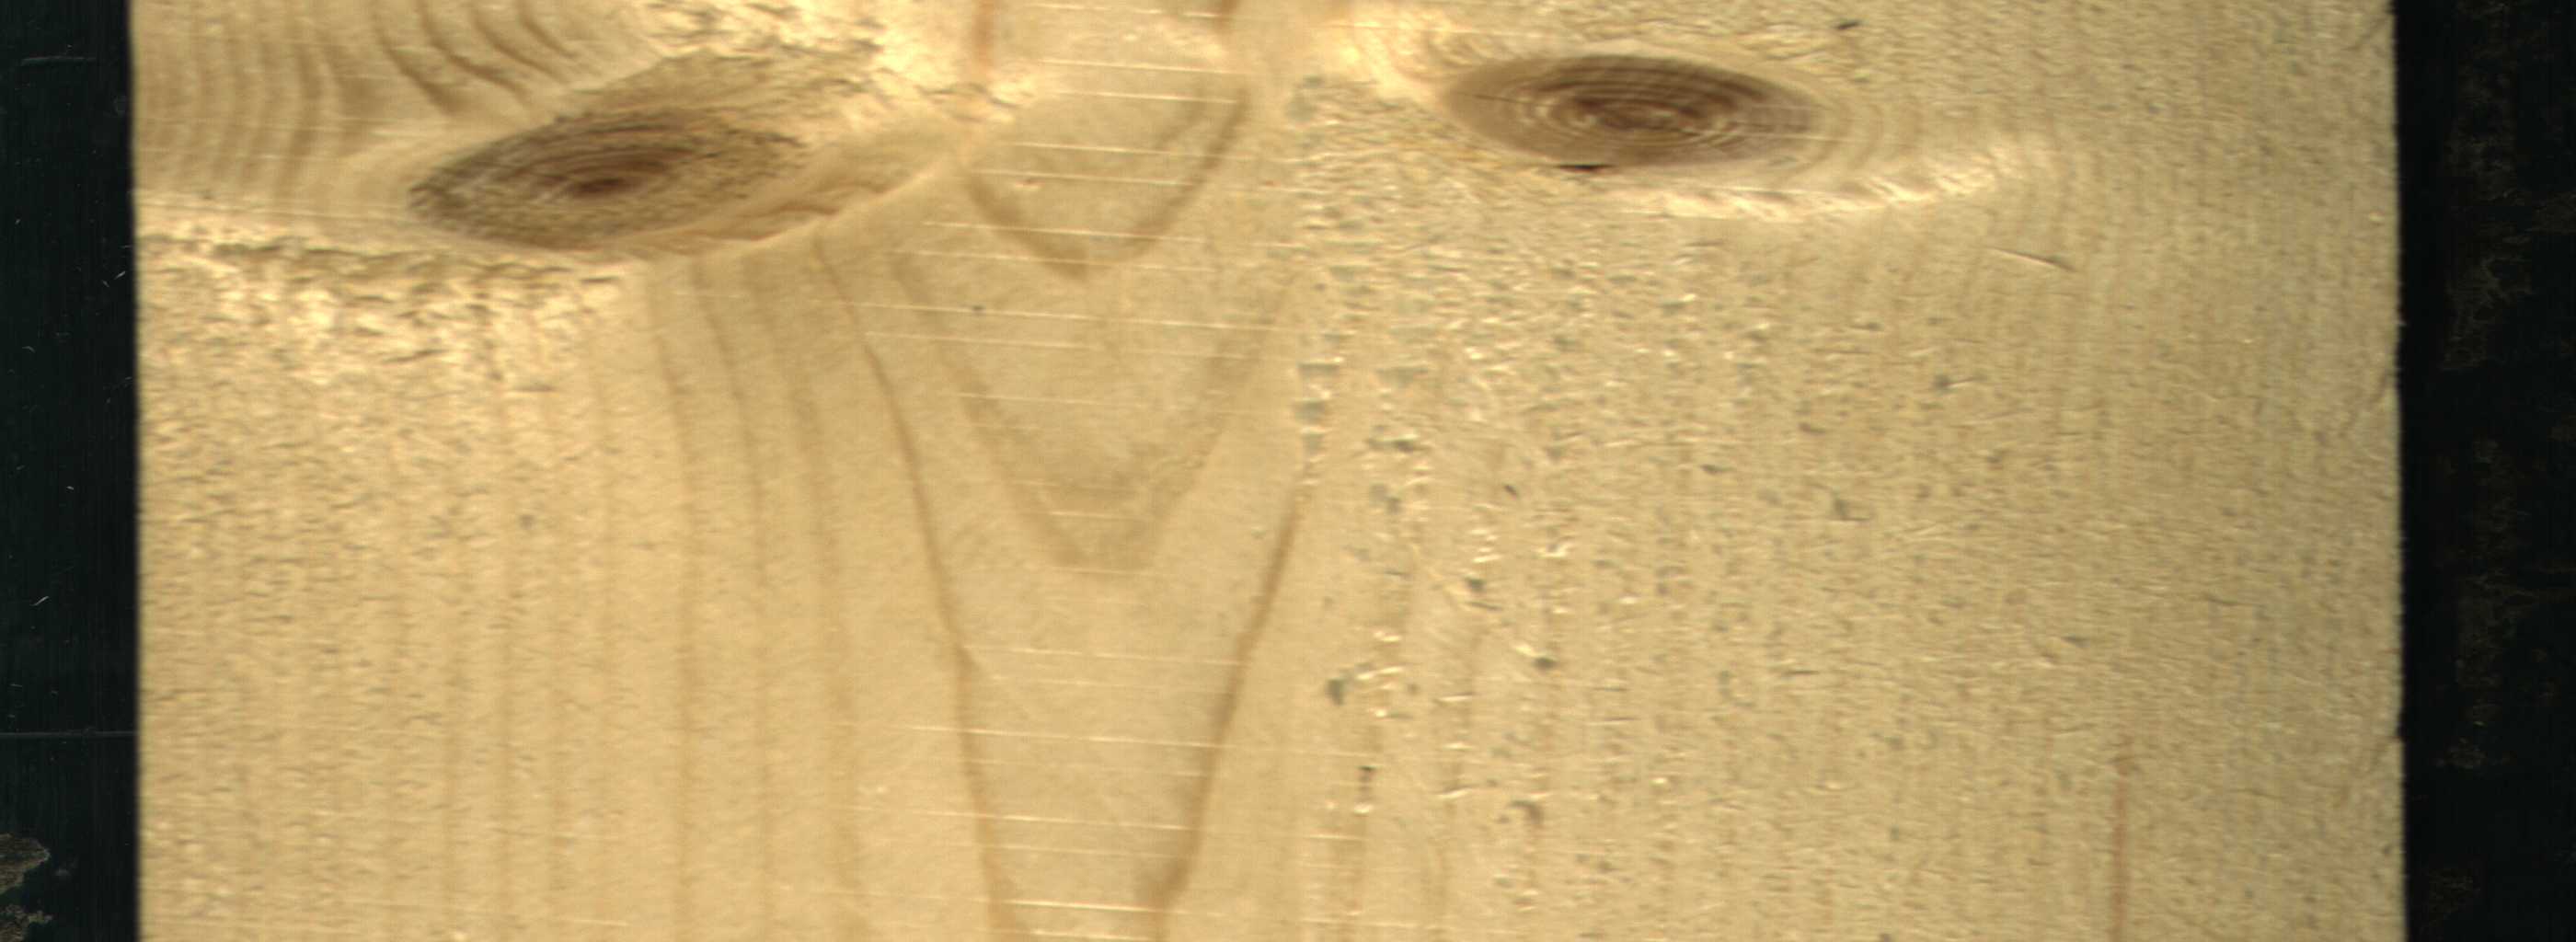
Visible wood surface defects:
Live_Knot
Live_Knot